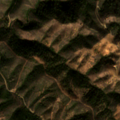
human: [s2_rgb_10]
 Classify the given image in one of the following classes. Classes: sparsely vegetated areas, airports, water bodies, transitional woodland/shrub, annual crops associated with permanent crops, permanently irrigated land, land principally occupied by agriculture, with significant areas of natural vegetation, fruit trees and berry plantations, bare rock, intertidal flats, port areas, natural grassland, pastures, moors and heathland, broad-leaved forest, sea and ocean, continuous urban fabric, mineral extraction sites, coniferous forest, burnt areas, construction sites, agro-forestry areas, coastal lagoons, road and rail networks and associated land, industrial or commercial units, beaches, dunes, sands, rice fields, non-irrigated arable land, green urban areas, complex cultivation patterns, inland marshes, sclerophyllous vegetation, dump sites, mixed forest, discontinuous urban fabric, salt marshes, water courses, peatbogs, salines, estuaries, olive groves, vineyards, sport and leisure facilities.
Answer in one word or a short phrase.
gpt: land principally occupied by agriculture, with significant areas of natural vegetation, broad-leaved forest, sclerophyllous vegetation, transitional woodland/shrub